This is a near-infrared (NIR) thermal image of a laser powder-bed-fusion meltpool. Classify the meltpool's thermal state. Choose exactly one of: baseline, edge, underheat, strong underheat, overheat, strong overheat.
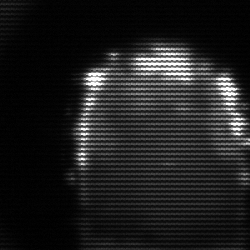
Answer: baseline